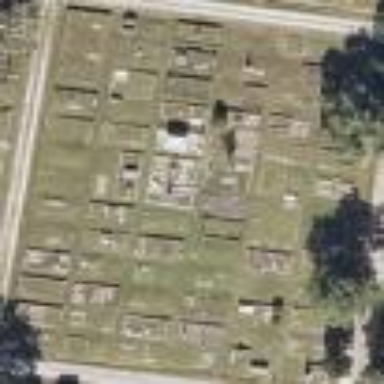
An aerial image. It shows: Sector within cemetery.